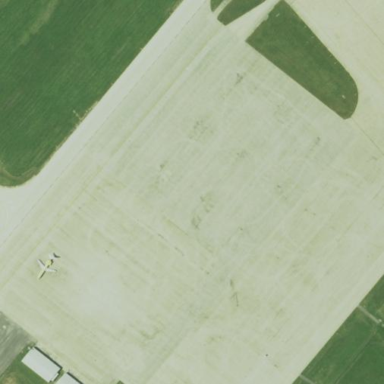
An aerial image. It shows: Apron at the airport.